Question: Notice in the following screenshot, there is a white space under image:

I don't understand why there is this gap, how do I remove it. The page is live at <URL>
Markup:
'''
<section id="pricing-table">
<table width="950" border="0" align="center" cellpadding="0" cellspacing="0">
<tr>
<td width="190" height="10">&nbsp;</td>
<td width="760" height="10" colspan="4" align="left" valign="top"><img src="images/membership-plans-design_03.png" alt=""></td>
</tr>
<tr>
<td align="center" valign="middle" class="featurehead">Heading</td>
<td colspan="4" class="featureset"><table width="760" border="0" align="left" cellpadding="0" cellspacing="0">
<tr>
<td width="190" height="42" align="center" valign="middle">Feature</td>
<td width="190" height="42" align="center" valign="middle">Feature</td>
<td width="190" height="42" align="center" valign="middle">Feature</td>
<td width="190" height="42" align="center" valign="middle">Feature</td>
</tr>
</table></td>
</tr>
<tr>
<td align="center" valign="middle" class="featurehead">Heading</td>
<td colspan="4" class="featureset"><table width="760" border="0" align="left" cellpadding="0" cellspacing="0">
<tr>
<td width="190" height="42" align="center" valign="middle">Feature</td>
<td width="190" height="42" align="center" valign="middle">Feature</td>
<td width="190" height="42" align="center" valign="middle">Feature</td>
<td width="190" height="42" align="center" valign="middle">Feature</td>
</tr>
</table></td>
</tr>
<tr>
<td align="center" valign="middle" class="featurehead">Heading</td>
<td colspan="4" class="featureset"><table width="760" border="0" align="left" cellpadding="0" cellspacing="0">
<tr>
<td width="190" height="42" align="center" valign="middle">Feature</td>
<td width="190" height="42" align="center" valign="middle">Feature</td>
<td width="190" height="42" align="center" valign="middle">Feature</td>
<td width="190" height="42" align="center" valign="middle">Feature</td>
</tr>
</table></td>
</tr>
<tr>
<td align="center" valign="middle" class="featurehead">Heading</td>
<td colspan="4" class="featureset"><table width="760" border="0" align="left" cellpadding="0" cellspacing="0">
<tr>
<td width="190" height="42" align="center" valign="middle">Feature</td>
<td width="190" height="42" align="center" valign="middle">Feature</td>
<td width="190" height="42" align="center" valign="middle">Feature</td>
<td width="190" height="42" align="center" valign="middle">Feature</td>
</tr>
</table></td>
</tr>
<tr>
<td align="center" valign="middle" class="featurehead">Heading</td>
<td colspan="4" class="featureset"><table width="760" border="0" align="left" cellpadding="0" cellspacing="0">
<tr>
<td width="190" height="42" align="center" valign="middle">Feature</td>
<td width="190" height="42" align="center" valign="middle">Feature</td>
<td width="190" height="42" align="center" valign="middle">Feature</td>
<td width="190" height="42" align="center" valign="middle">Feature</td>
</tr>
</table></td>
</tr>
<tr>
<td align="center" valign="middle" class="featurehead">Heading</td>
<td colspan="4" class="featureset"><table width="760" border="0" align="left" cellpadding="0" cellspacing="0">
<tr>
<td width="190" height="42" align="center" valign="middle">Feature</td>
<td width="190" height="42" align="center" valign="middle">Feature</td>
<td width="190" height="42" align="center" valign="middle">Feature</td>
<td width="190" height="42" align="center" valign="middle">Feature</td>
</tr>
</table></td>
</tr>
<tr>
<td align="center" valign="middle" class="featurehead">Heading</td>
<td colspan="4" class="featureset"><table width="760" border="0" align="left" cellpadding="0" cellspacing="0">
<tr>
<td width="190" height="42" align="center" valign="middle">Feature</td>
<td width="190" height="42" align="center" valign="middle">Feature</td>
<td width="190" height="42" align="center" valign="middle">Feature</td>
<td width="190" height="42" align="center" valign="middle">Feature</td>
</tr>
</table></td>
</tr>
<tr>
<td align="center" valign="middle" class="featurehead">Heading</td>
<td colspan="4" class="featureset"><table width="760" border="0" align="left" cellpadding="0" cellspacing="0">
<tr>
<td width="190" height="42" align="center" valign="middle">Feature</td>
<td width="190" height="42" align="center" valign="middle">Feature</td>
<td width="190" height="42" align="center" valign="middle">Feature</td>
<td width="190" height="42" align="center" valign="middle">Feature</td>
</tr>
</table></td>
</tr>
<tr>
<td>&nbsp;</td>
<td><img src="images/membership-plans-design_08.png" alt=""></td>
<td><img src="images/membership-plans-design_09.png" alt=""></td>
<td><img src="images/membership-plans-design_10.png" alt=""></td>
<td><img src="images/membership-plans-design_11.png" alt=""></td>
</tr>
</table>
</section>
'''
Css:
'''
#pricing-table { margin: 0 auto; width: 950px; text-align: center;}
.featureset {
background-image: url(images/membership-plans-design_05.png);
background-repeat: no-repeat;
height: 42px;
margin: 0;
padding: 0;
color:#FFF;
}
.featurehead {
background-color:#CCC;
font-weight: bold;
border-bottom: 1px solid grey;
}
'''
Any help is highly appreciated. Thanks in advance.
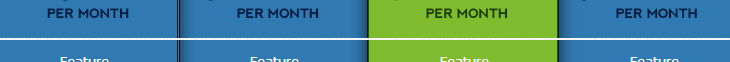
Answer: Images are inline elements, so they have a white space after them (like a '<span>' element). To remove that white space, change them to block elements like this :
'''
img{
display:block;
}
'''